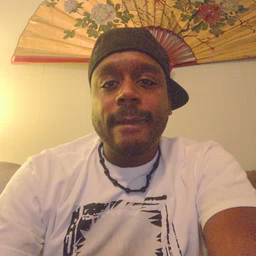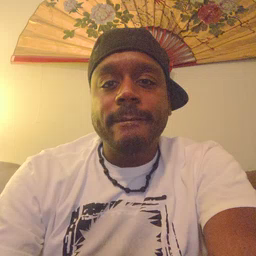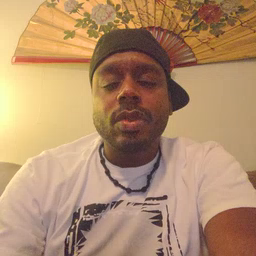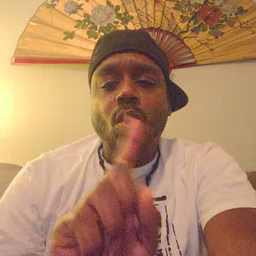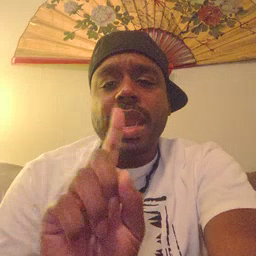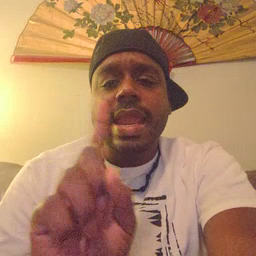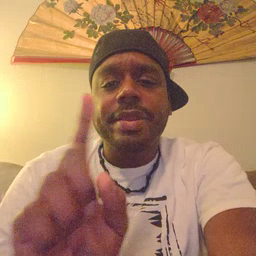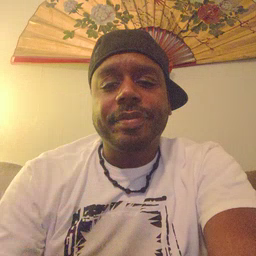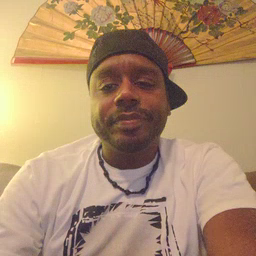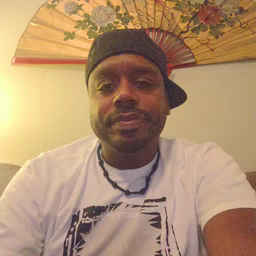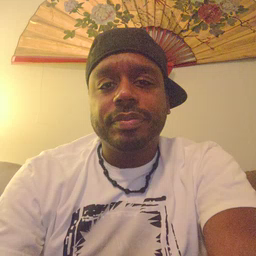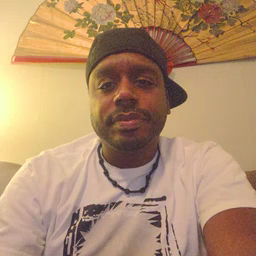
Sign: where